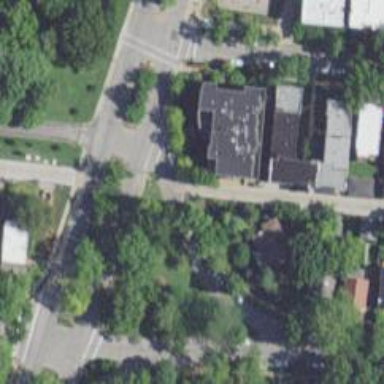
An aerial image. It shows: Alley classified as service road.